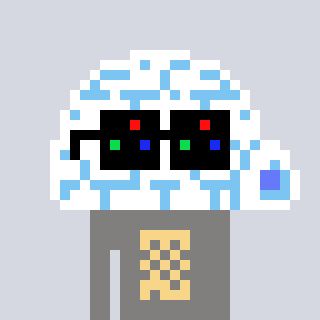
a pixel art character with square black sunglasses, a igloo-shaped head and a bluegrey-colored body on a cool background